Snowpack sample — Loveland Pass, Silver Plume, Colorado, USA (1/12/25, 11:40 AM MST)
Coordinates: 39.66, -105.88
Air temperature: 7 °F
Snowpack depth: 140 cm
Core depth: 10 cm
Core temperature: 41 °F
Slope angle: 11°, slope face: 30°
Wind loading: high
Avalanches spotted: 2
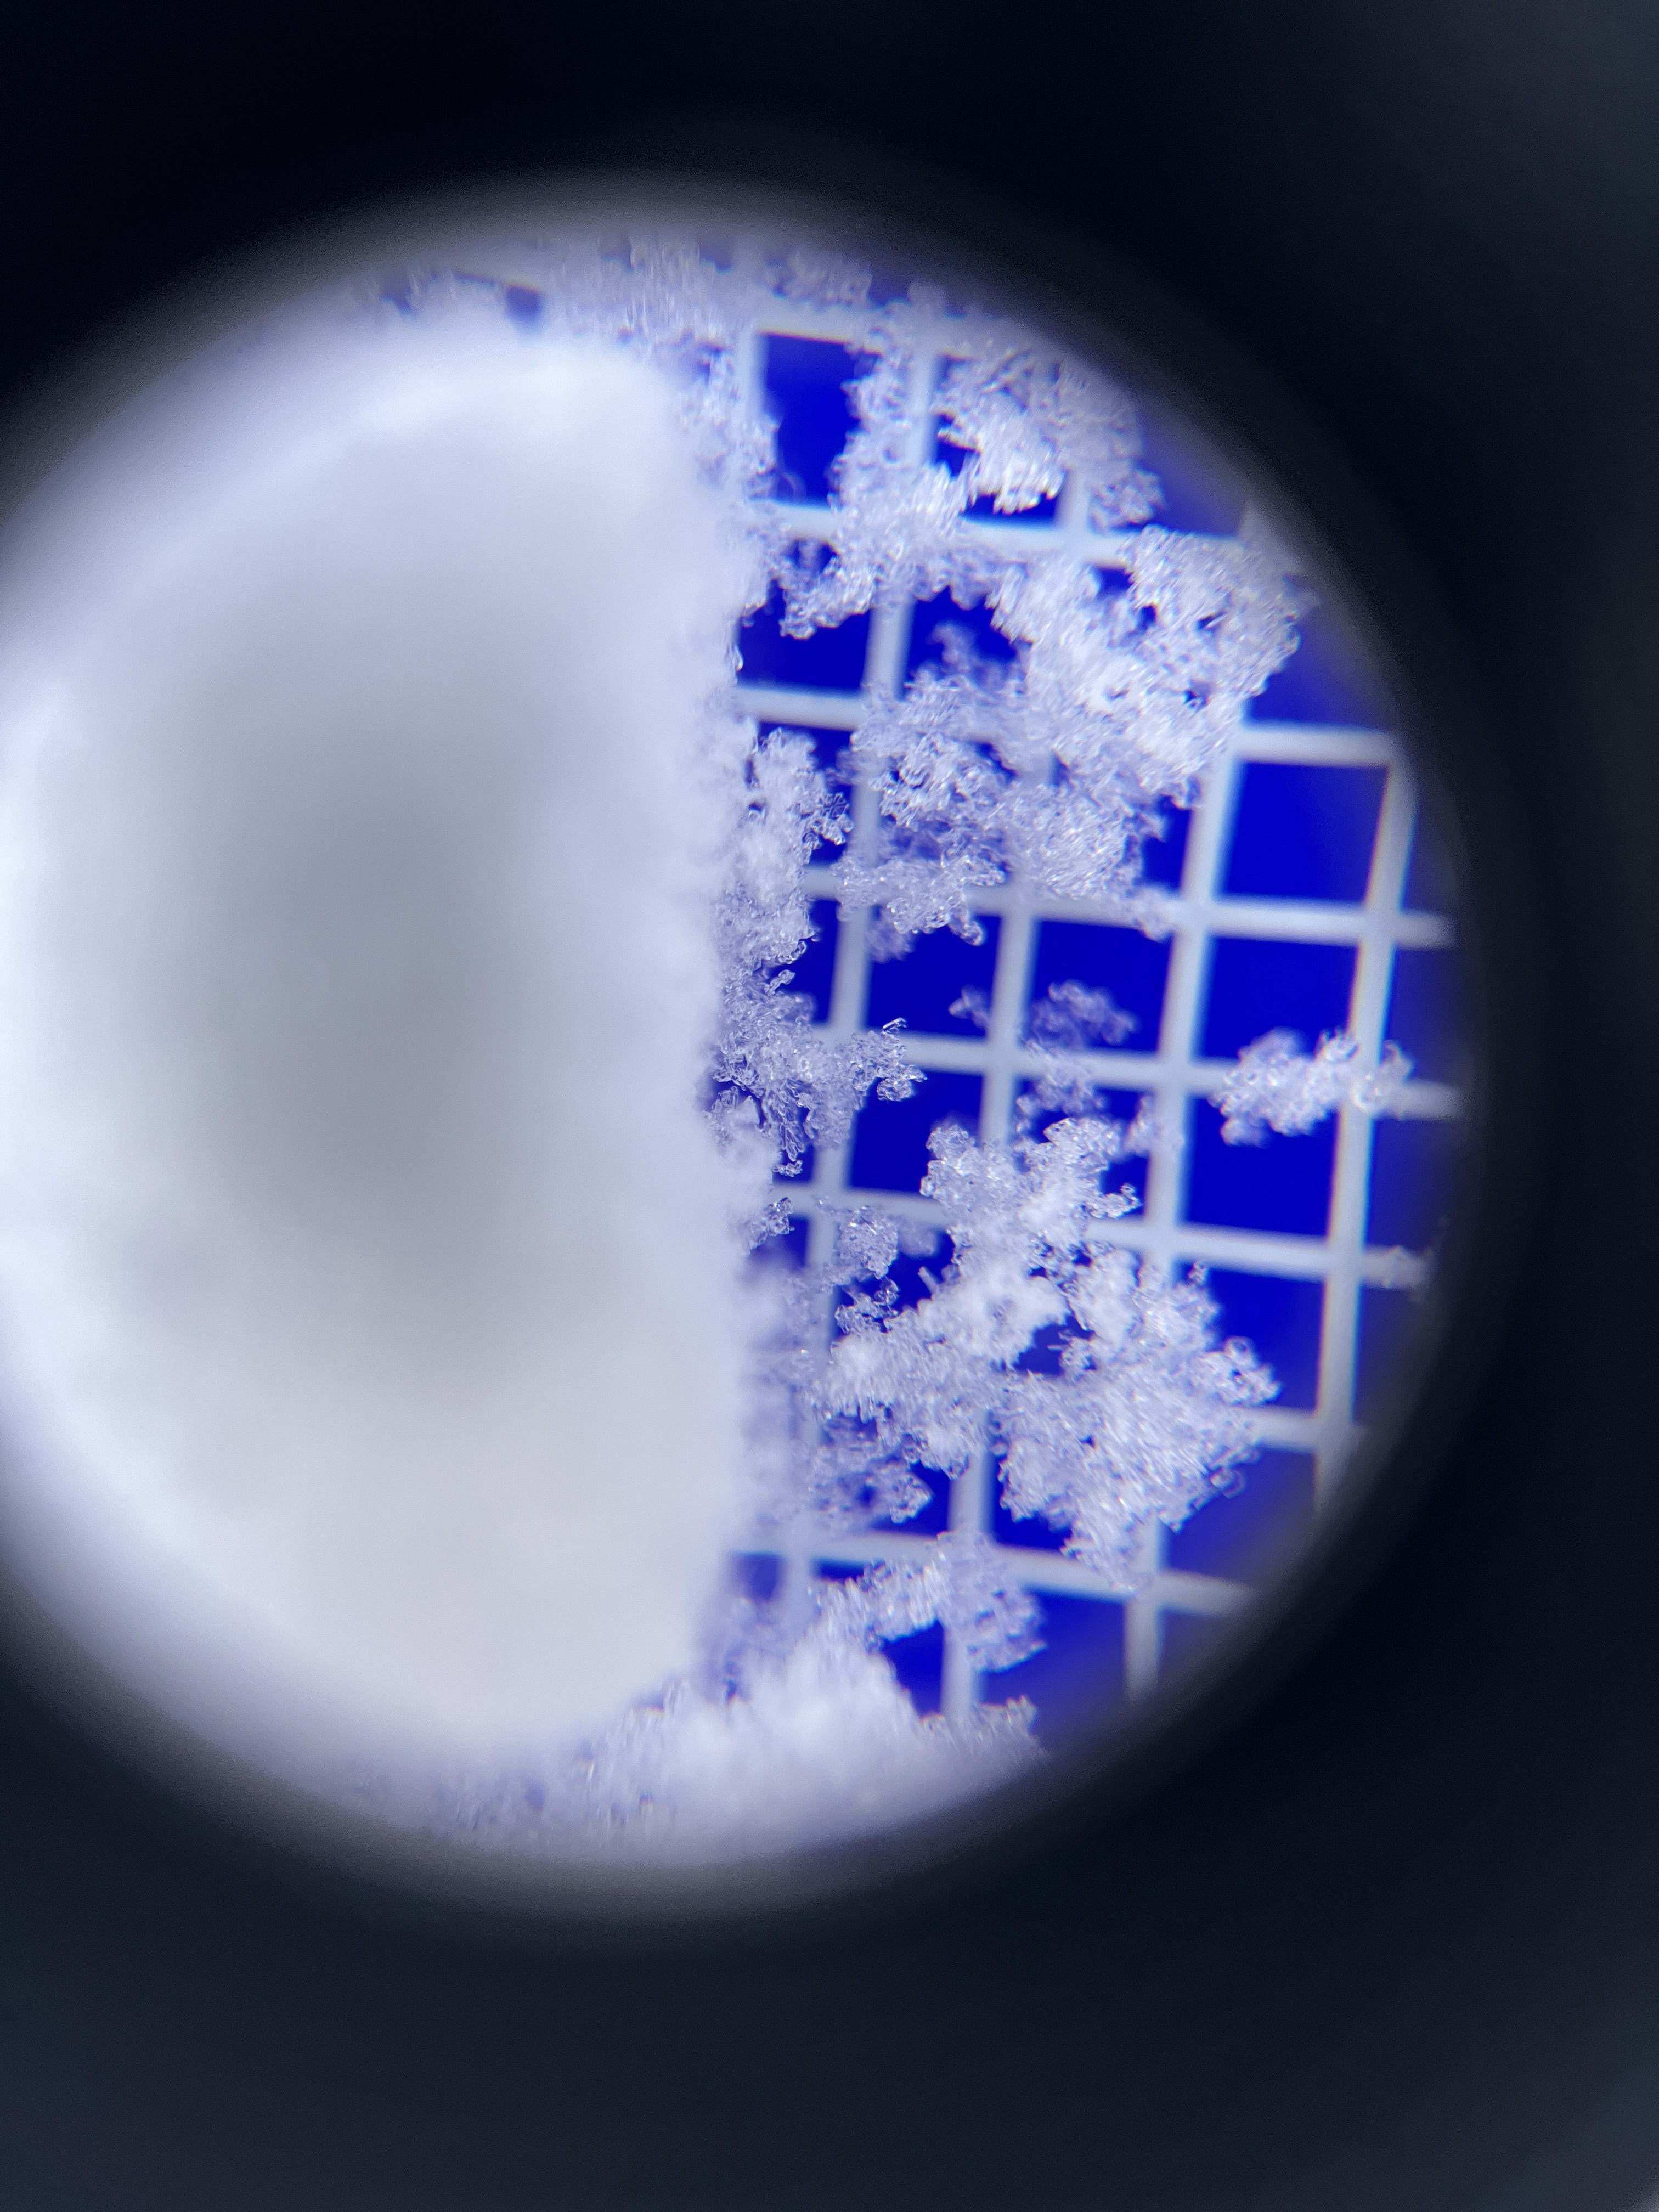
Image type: magnified_profile
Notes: Pilot using slightly modified coring method that took too large segment for snow profile picturing, advised not to use in higher level models. Two avalanche on south face nearby, partially cloudy with light snow in the last 24 hours. Lots of wind loading on eastern features.